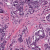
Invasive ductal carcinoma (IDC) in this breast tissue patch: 1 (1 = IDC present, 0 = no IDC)